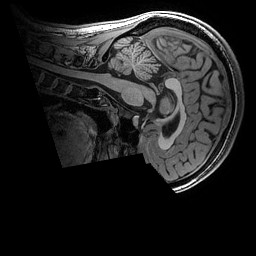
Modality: T1w
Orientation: sagittal
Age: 19
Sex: female
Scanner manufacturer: ge
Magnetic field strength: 3 T
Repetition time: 0.007 s
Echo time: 0.00342 s